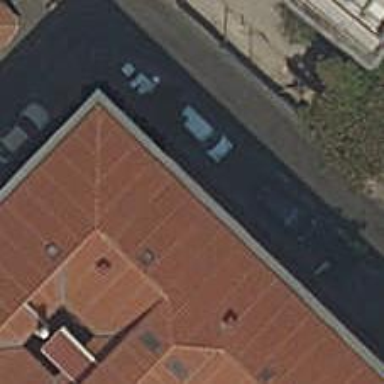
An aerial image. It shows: Cafe.